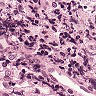
Metastatic tissue present: no